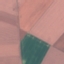
Label: AnnualCrop